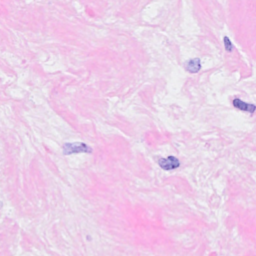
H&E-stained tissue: Breast